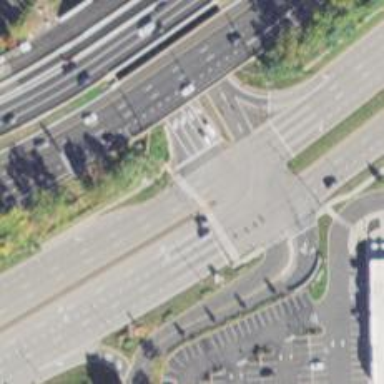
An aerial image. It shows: Marked road crossing with pedestrian island.